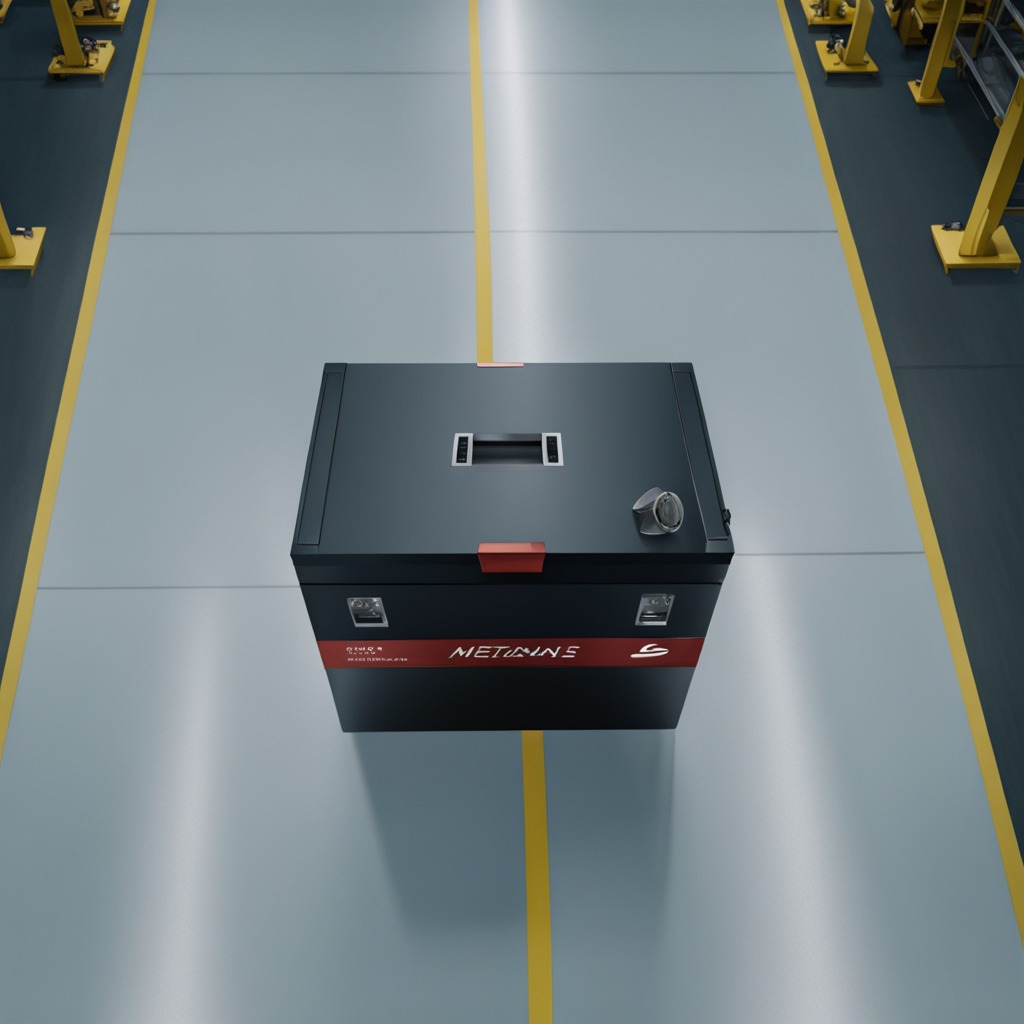
A metal nut is lying on the toolbox surface in an airplane hangar workshop.